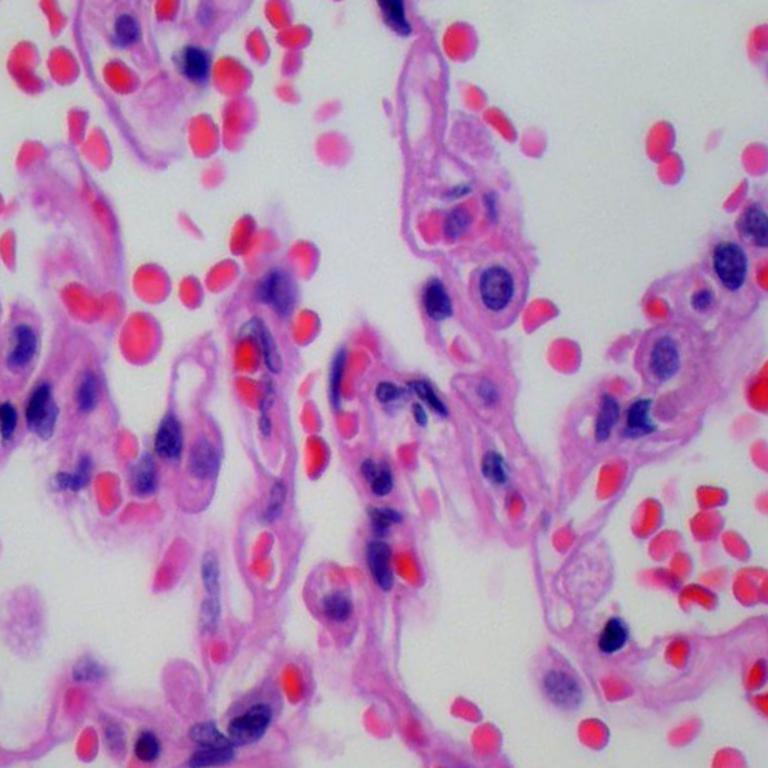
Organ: lung
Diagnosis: benign